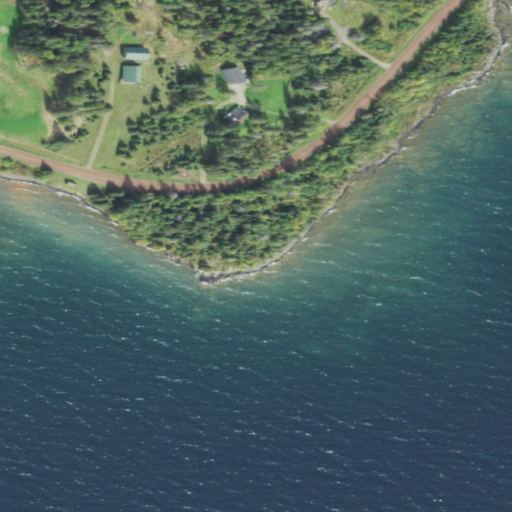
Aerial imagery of cape in Minnesota named Stony Point containing open water, evergreen forest, open development, mixed forest, low intensity development, woody wetlands, medium intensity development, shrub, herbaceous wetlands, grassland, and pasture